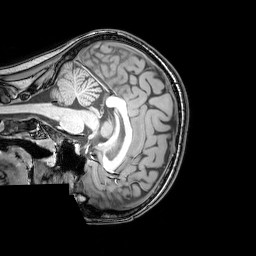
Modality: T1w
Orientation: sagittal
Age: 26
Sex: female
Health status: healthy
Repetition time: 0.081 s
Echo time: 0.037 s